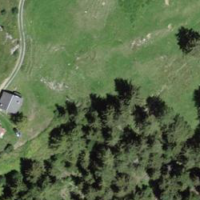
EUNIS habitat code: 23
Species observed at this site:
Aglais urticae